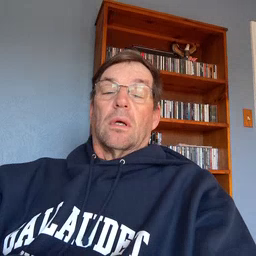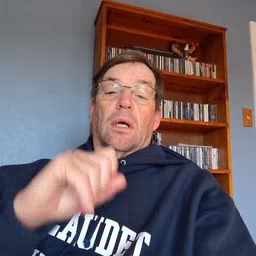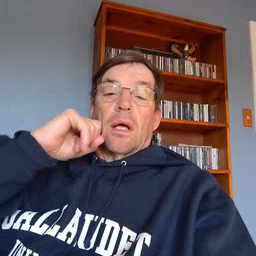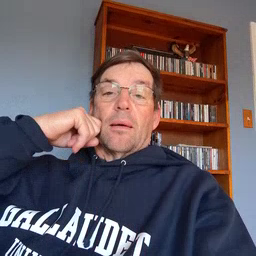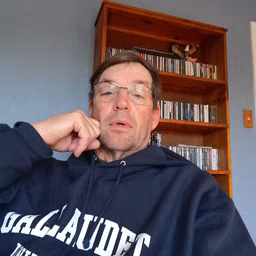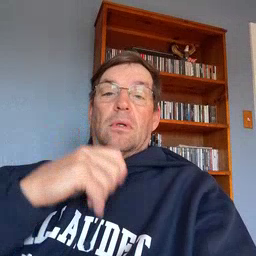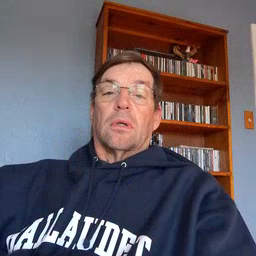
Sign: apple